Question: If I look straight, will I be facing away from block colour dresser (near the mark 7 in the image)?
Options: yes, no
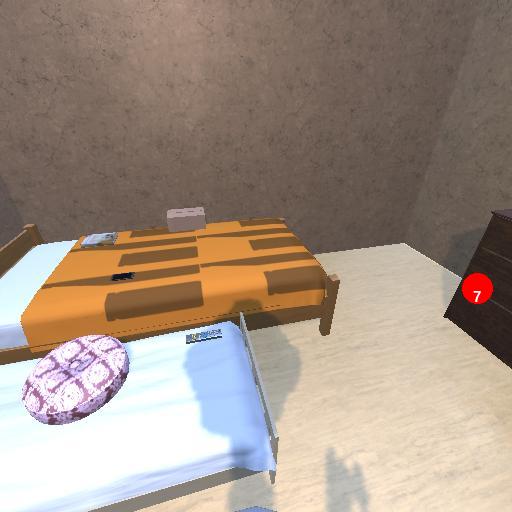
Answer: yes